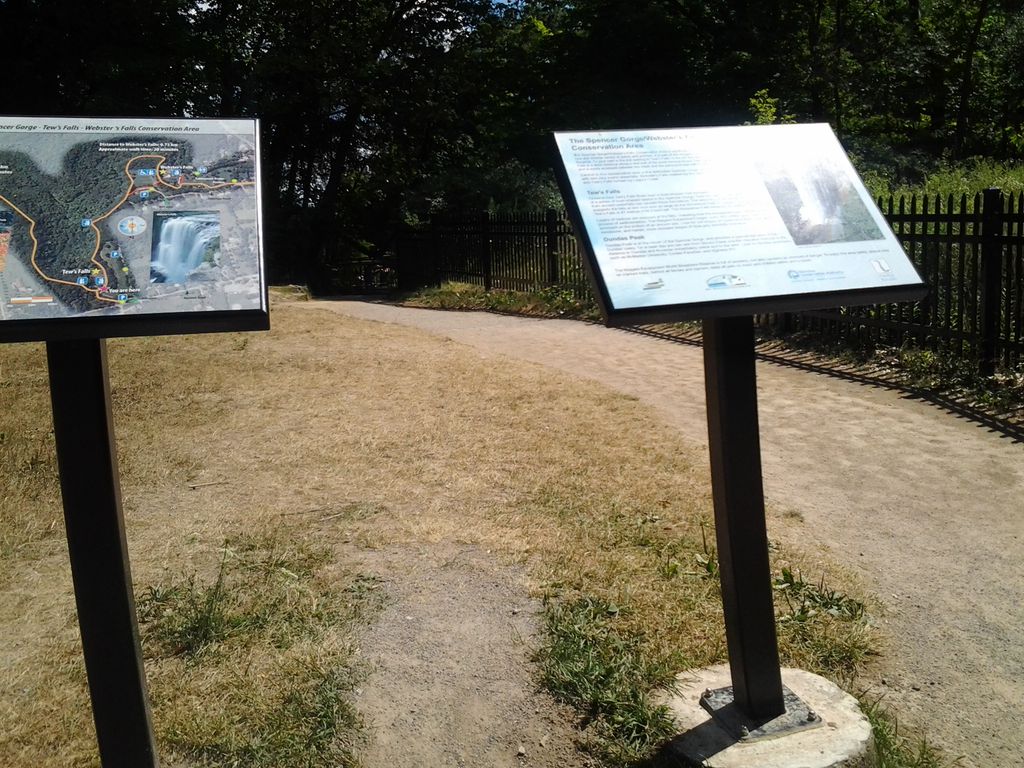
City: hamilton